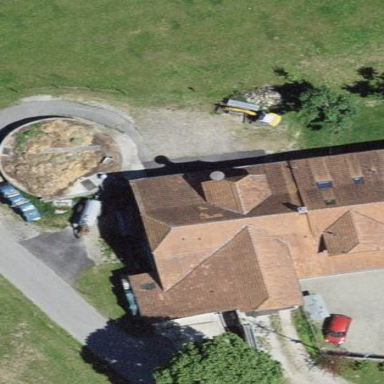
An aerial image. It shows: Farm building.